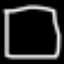
Label: square